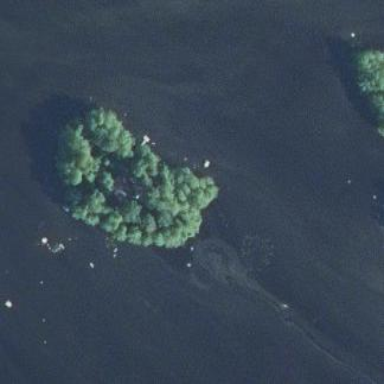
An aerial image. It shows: Islet.